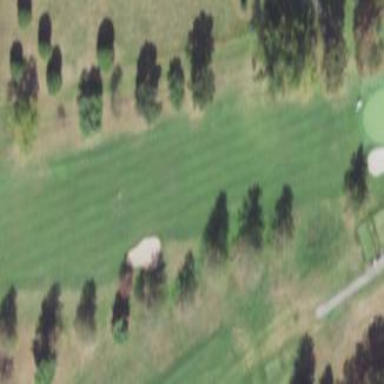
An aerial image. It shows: Golf fairway surrounded by grass.